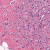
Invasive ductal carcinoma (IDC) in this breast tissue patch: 0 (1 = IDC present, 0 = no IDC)